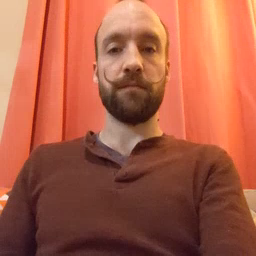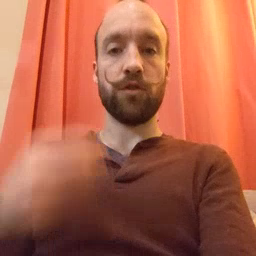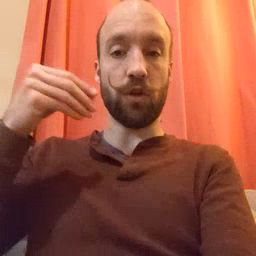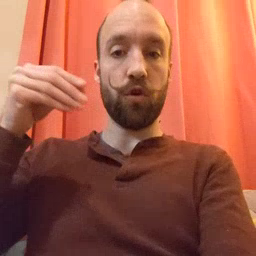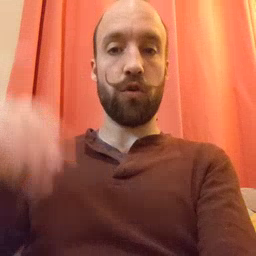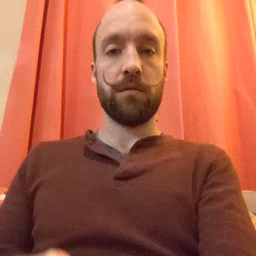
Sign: store